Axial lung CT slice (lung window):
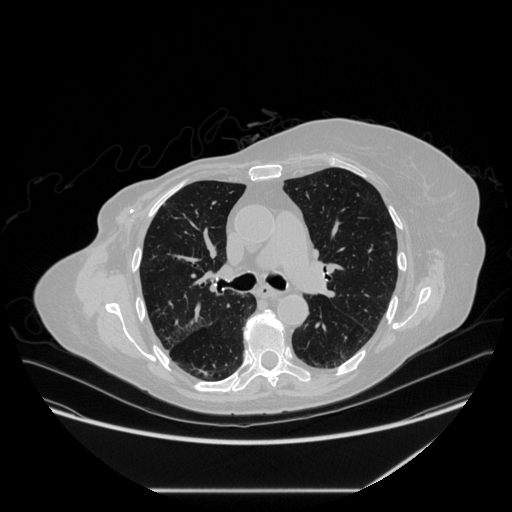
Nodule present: no